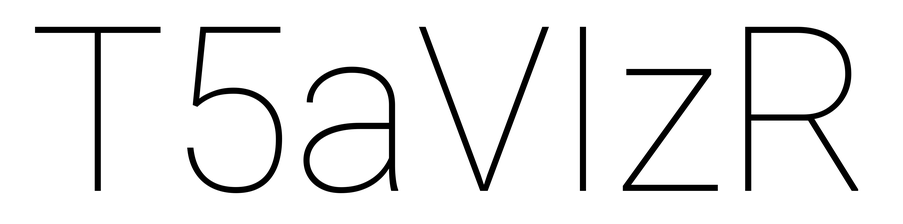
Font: Roboto_Thin